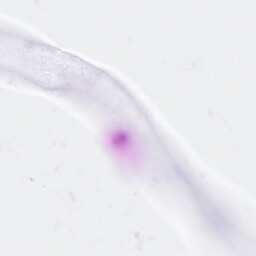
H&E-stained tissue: Breast